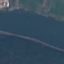
Land use / land cover: River